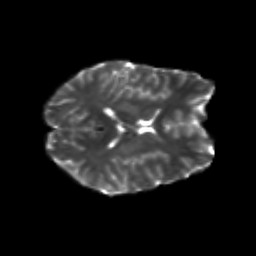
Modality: T2w
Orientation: axial
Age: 25
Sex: female
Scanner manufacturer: siemens
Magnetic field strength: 3 T
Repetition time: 3.5 s
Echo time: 0.113 s